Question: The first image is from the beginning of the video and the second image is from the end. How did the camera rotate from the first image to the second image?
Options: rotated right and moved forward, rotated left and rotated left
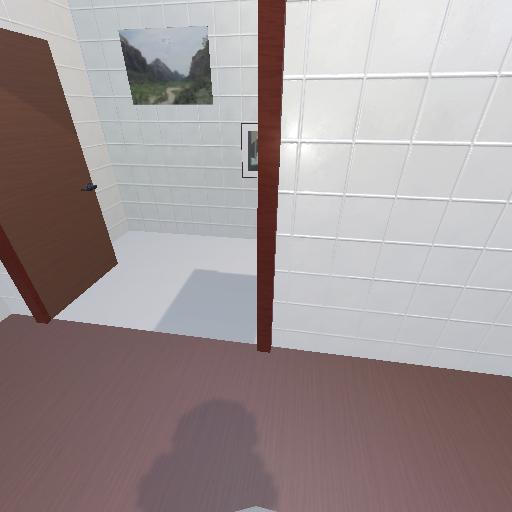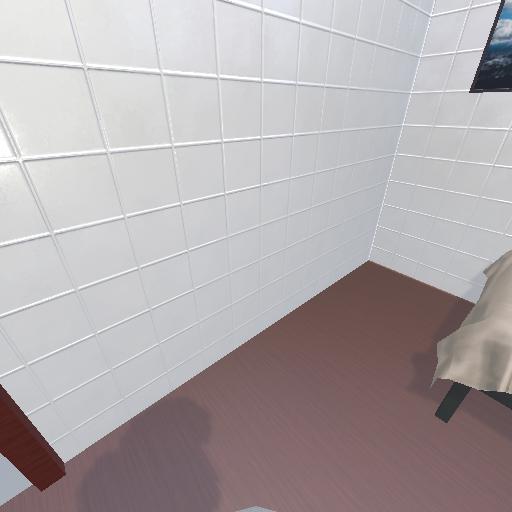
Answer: rotated right and moved forward